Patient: sex F, age 65
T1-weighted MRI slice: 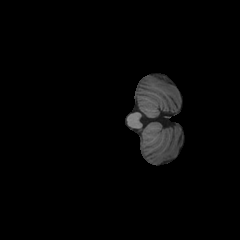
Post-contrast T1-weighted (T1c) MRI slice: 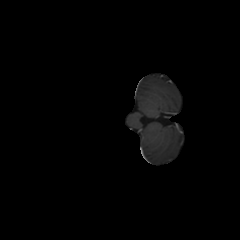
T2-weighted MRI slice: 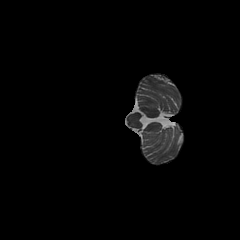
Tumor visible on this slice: no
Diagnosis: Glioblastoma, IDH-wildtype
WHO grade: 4